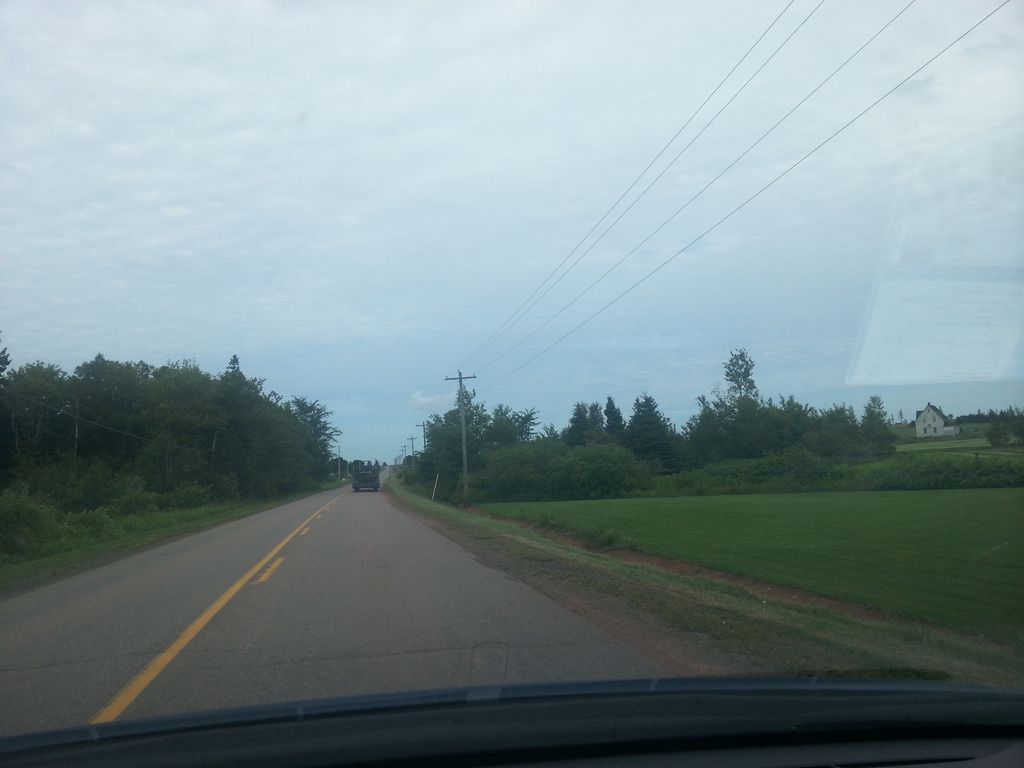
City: charlottetown